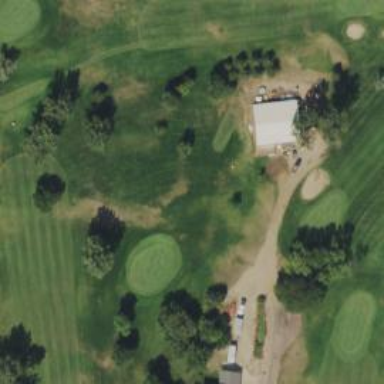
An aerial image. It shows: Golf hole.